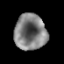
Tissue: prostate
Cell type: T cells
Senescence score: 0.3425
Nuclear area (px): 1121
Mean DAPI intensity: 126.721